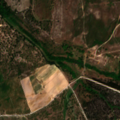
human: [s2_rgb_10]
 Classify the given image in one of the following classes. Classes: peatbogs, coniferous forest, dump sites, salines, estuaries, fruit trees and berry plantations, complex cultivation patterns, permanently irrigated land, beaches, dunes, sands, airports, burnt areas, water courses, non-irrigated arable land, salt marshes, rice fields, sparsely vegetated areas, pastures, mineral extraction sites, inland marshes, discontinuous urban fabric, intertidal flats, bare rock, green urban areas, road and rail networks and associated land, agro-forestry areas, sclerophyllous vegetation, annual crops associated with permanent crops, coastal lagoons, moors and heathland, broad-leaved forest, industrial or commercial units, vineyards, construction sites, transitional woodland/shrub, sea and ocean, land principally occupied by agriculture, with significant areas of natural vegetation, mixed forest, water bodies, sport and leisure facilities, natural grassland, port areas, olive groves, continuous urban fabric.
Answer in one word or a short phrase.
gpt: continuous urban fabric